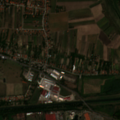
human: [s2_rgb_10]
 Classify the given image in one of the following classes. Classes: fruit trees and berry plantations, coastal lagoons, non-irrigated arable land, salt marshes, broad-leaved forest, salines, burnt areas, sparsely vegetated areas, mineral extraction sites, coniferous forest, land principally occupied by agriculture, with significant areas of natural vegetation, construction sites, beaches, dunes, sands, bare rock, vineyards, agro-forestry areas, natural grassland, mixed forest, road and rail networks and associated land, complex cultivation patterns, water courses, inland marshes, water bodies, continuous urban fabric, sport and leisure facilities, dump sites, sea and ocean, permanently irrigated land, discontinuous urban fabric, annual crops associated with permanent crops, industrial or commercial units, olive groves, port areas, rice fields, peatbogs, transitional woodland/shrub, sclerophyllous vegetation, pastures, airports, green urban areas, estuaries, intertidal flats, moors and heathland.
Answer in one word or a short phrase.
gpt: discontinuous urban fabric, industrial or commercial units, non-irrigated arable land, complex cultivation patterns, land principally occupied by agriculture, with significant areas of natural vegetation, transitional woodland/shrub